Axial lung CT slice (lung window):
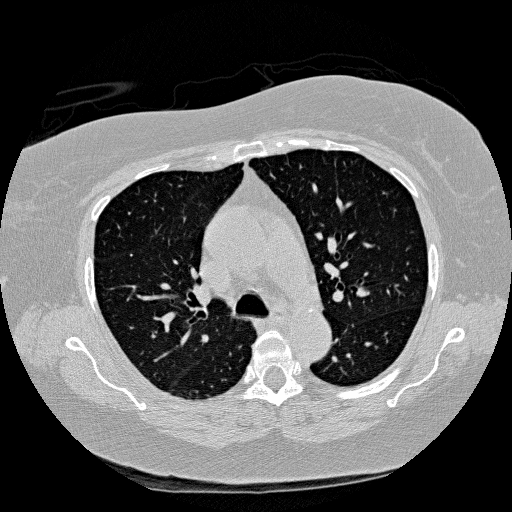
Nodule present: no